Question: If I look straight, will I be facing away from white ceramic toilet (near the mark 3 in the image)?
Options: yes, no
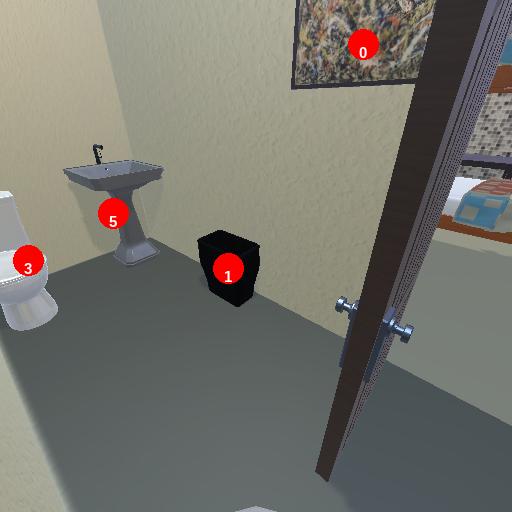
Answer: yes